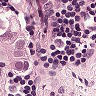
Metastatic tissue present: yes